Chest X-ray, PA view. Patient: 19 years old, sex M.
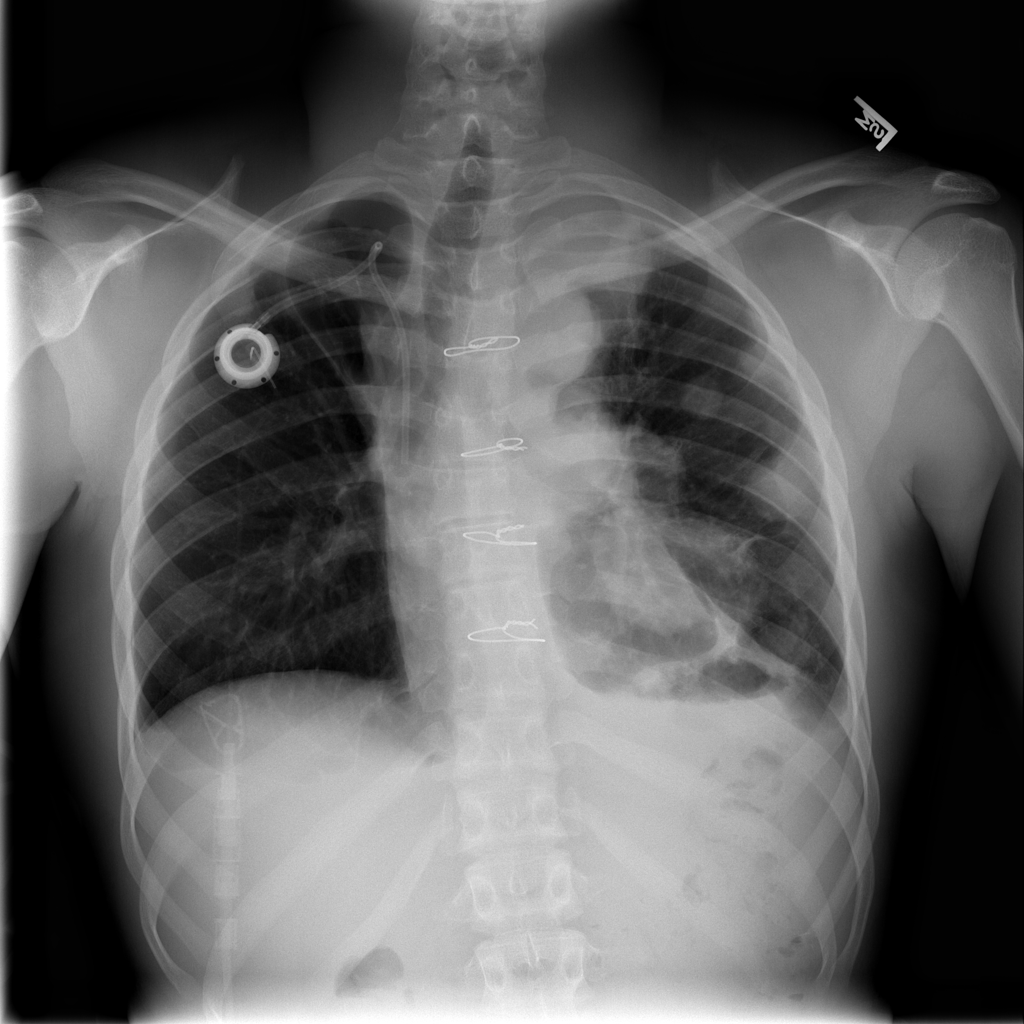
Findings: Mass